【题型】选择题　【知识点】解析几何　【难度】easy
圆 $E: \frac{x^2}{4} + \frac{y^2}{3} = 1$ 与曲线 $H: xy = k$ 在第一象限内交于 $P, Q$ 两点，则直线 $PQ$ 的斜率为（ \quad ）

A. $-\frac{3}{4}$ \qquad\qquad B. $-\frac{4}{3}$ \qquad\qquad C. $-\frac{2\sqrt{3}}{3}$ \qquad\qquad D. $-\frac{\sqrt{3}}{2}$
【解答】
【答案】 D

【分析】 设 $P(x_1, y_1), Q(x_2, y_2)$，则直线 $PQ$ 的斜率 $k_{PQ} = \frac{y_2 - y_1}{x_2 - x_1} = \frac{\frac{k}{x_2} - \frac{k}{x_1}}{x_2 - x_1} = -\frac{k}{x_1x_2}$，将 $xy = k$ 与 $\frac{x^2}{4} + \frac{y^2}{3} = 1$ 联立，利用韦达定理即可求解.

【详解】 依题意，$k > 0$，设 $P(x_1, y_1), Q(x_2, y_2), 0 < x_1 < x_2$，

则直线 $PQ$ 的斜率 $k_{PQ} = \frac{y_2 - y_1}{x_2 - x_1} = \frac{\frac{k}{x_2} - \frac{k}{x_1}}{x_2 - x_1} = -\frac{k}{x_1x_2} < 0$，

由 $\begin{cases} xy = k \\ \frac{x^2}{4} + \frac{y^2}{3} = 1 \end{cases}$，得 $\frac{x^2}{4} + \frac{k^2}{3x^2} = 1$，即 $3x^4 - 12x^2 + 4k^2 = 0$，

由韦达定理得 $(x_1x_2)^2 = \frac{4k^2}{3}$，则 $k_{PQ}^2 = \frac{k^2}{(x_1x_2)^2} = \frac{3}{4}$，所以 $k_{PQ} = -\frac{\sqrt{3}}{2}$.

故选：D

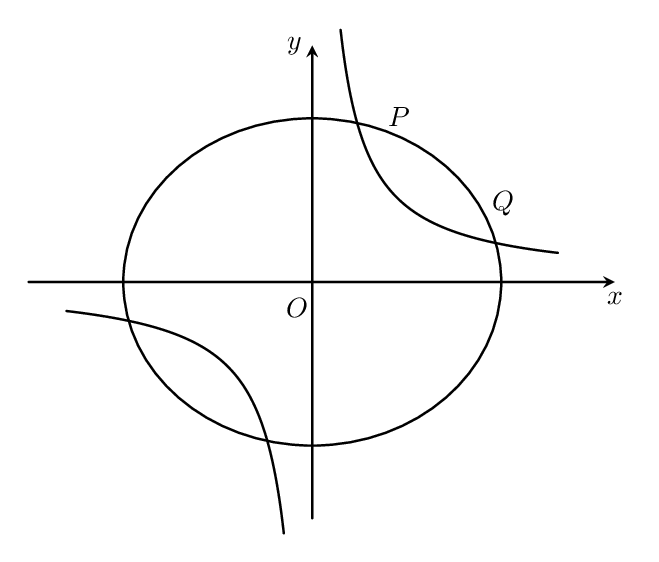